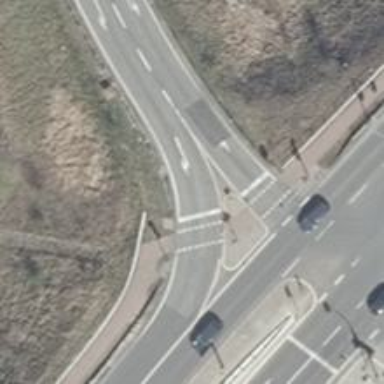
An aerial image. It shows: Road with traffic signals.